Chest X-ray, AP view. Patient: 48 years old, sex F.
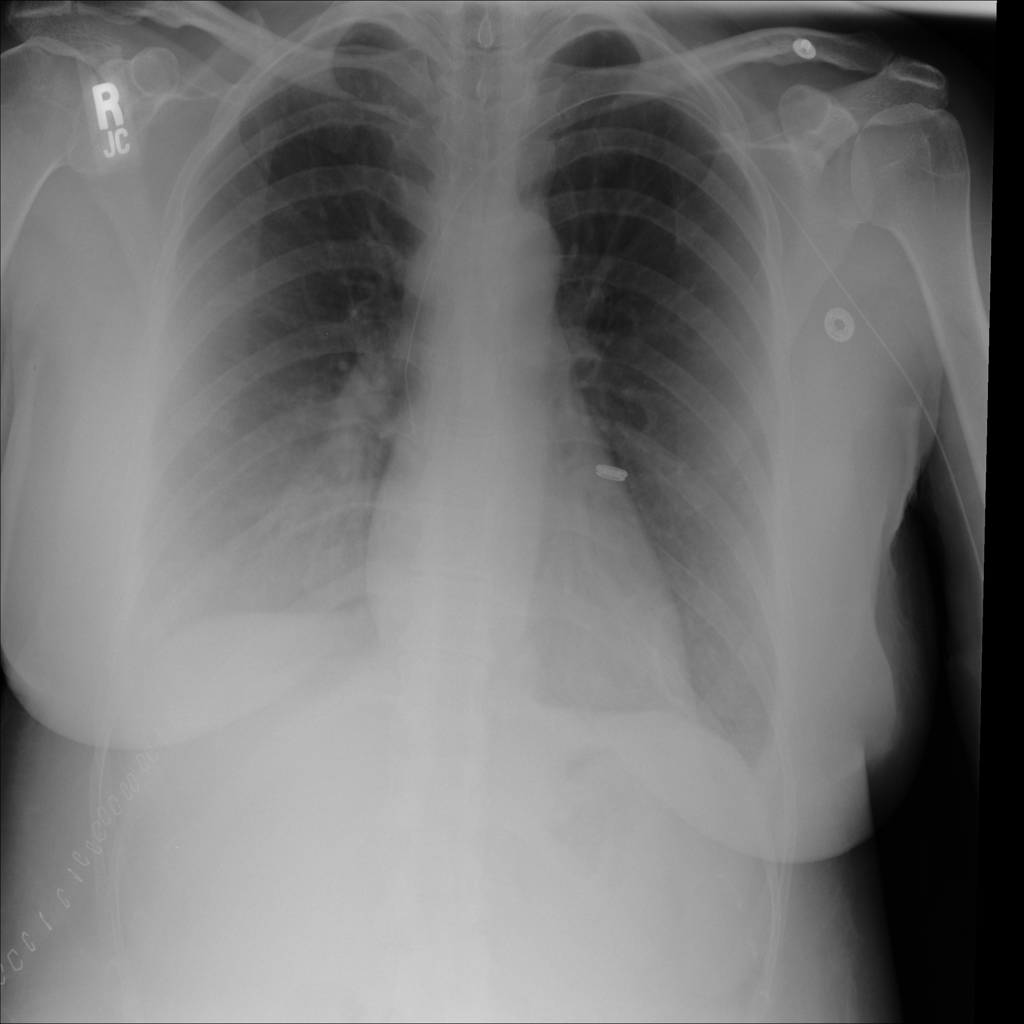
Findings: Effusion